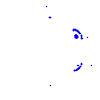
Particle: proton